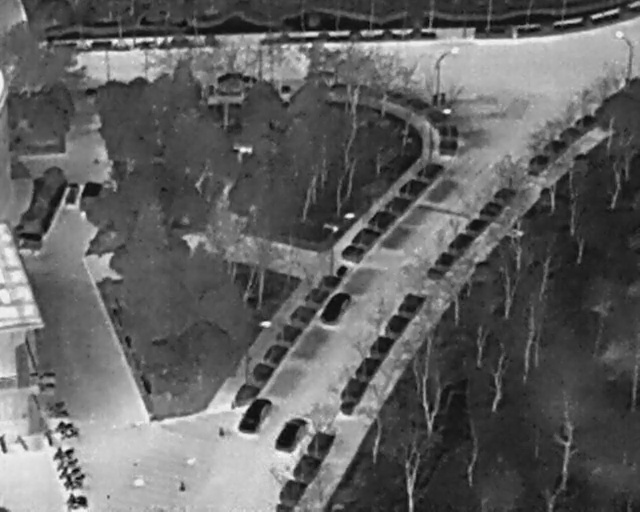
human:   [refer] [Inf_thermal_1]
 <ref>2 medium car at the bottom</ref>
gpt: <box>[[36, 78, 43, 83, 28], [42, 82, 48, 87, 28]]</box>

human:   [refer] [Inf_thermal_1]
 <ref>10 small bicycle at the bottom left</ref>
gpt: <box>[[6, 70, 8, 75, 2], [6, 73, 8, 77, 2], [8, 76, 9, 81, 161], [8, 79, 10, 83, 2], [9, 80, 10, 85, 2], [10, 82, 11, 86, 2], [1, 85, 5, 87, 144], [6, 85, 9, 86, 153], [-1, 85, 2, 87, 2], [10, 89, 11, 94, 160]]</box>

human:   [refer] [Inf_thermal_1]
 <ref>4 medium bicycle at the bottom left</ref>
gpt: <box>[[8, 85, 10, 90, 160], [9, 87, 11, 93, 160], [10, 91, 12, 96, 160], [10, 95, 13, 100, 177]]</box>